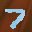
Label: 7